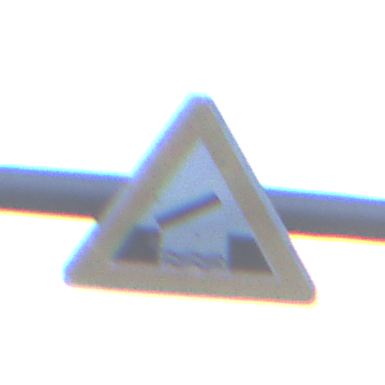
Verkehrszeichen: BeweglicheBruecke
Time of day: SunriseSunset
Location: Outdoor (Urban)
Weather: PartlyCloudy
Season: NotSpecified
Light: Natural